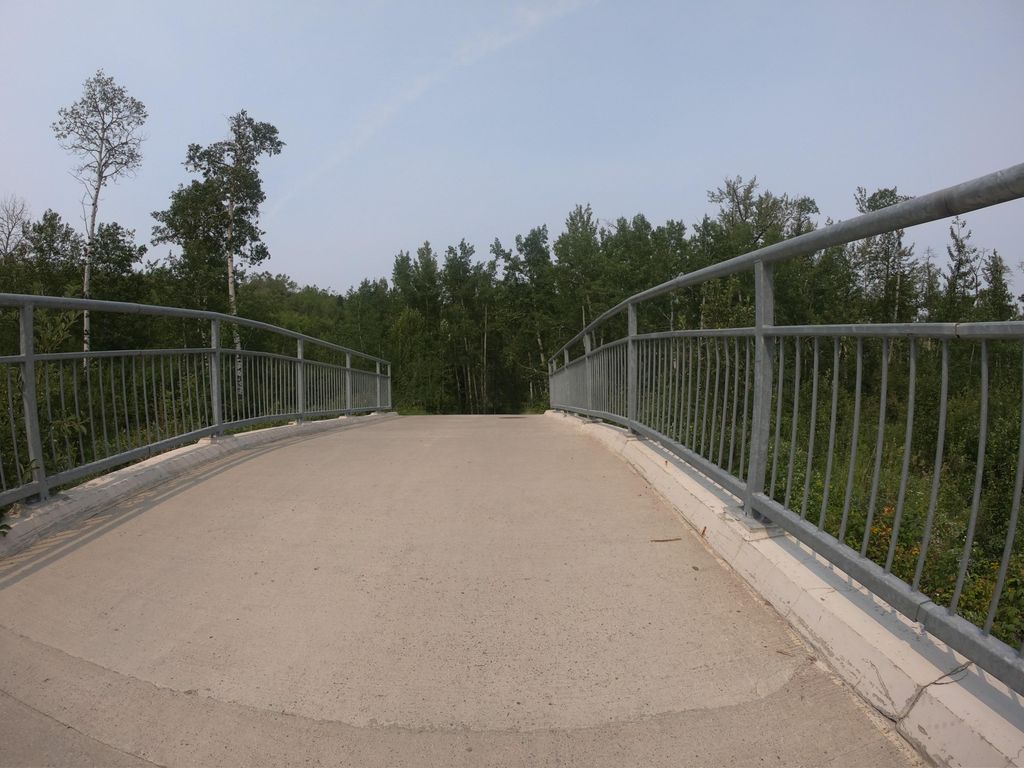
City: calgary